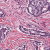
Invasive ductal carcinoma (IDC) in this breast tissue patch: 1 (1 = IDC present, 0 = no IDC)